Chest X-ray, AP view. Patient: 27 years old, sex F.
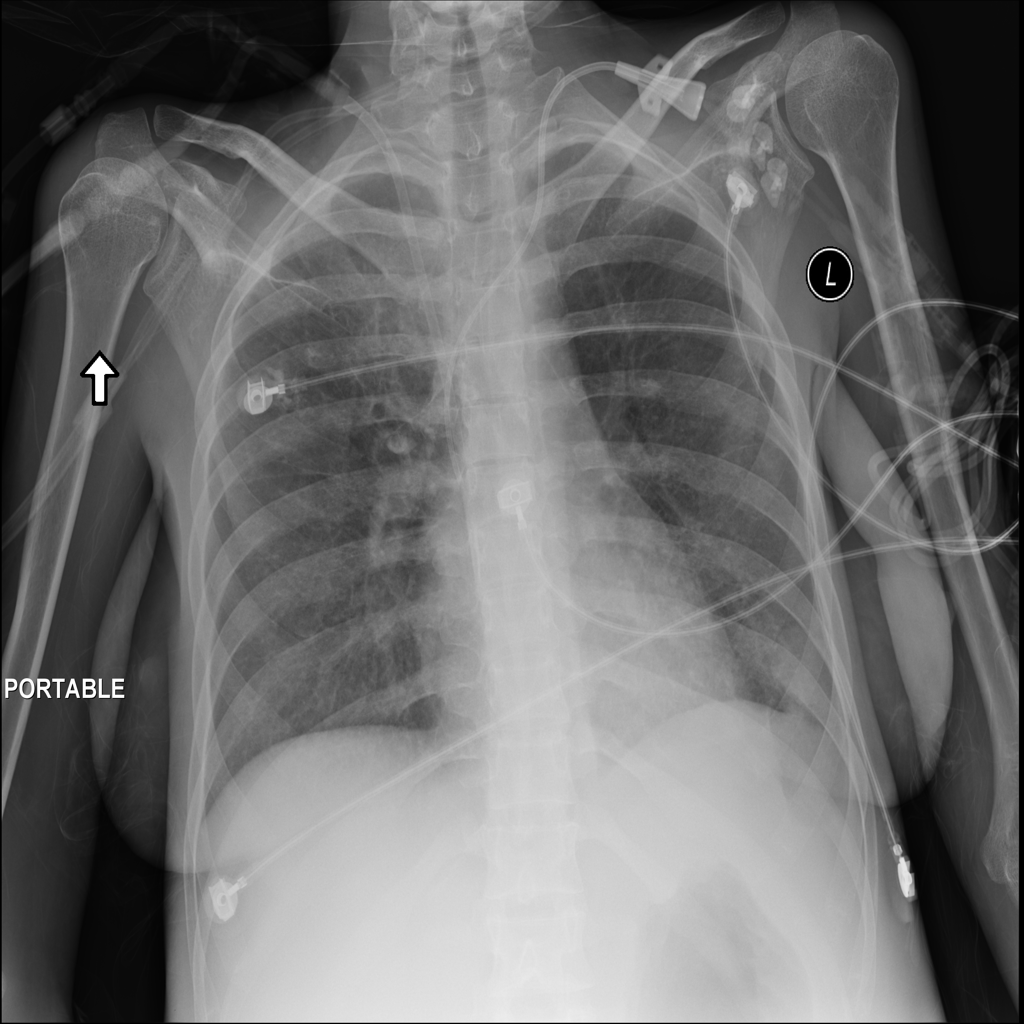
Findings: Effusion, Nodule